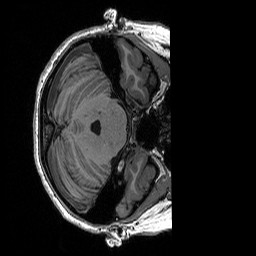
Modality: T1w
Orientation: axial
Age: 28
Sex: female
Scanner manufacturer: siemens
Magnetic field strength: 3 T
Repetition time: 2.53 s
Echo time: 0.0033 s